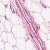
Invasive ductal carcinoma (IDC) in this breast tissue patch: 0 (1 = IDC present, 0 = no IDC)